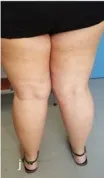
Psoriatic and HS lesions of patient 1. (
f-
j) Psoriatic and HS lesions of first patient after treatment with certolizumab pegol.
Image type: medical_photograph (skin_photograph)